Question: If you <URL>, you will see this:

Why this strange dashed polygonal form/geometry? How to have it rectangular instead?
The code seems normal:
'''
<div class="article">
<a href="article/coolarticle">
<h2 class="articletitle">A new article</h2>
<div class="articleinfo">by Jo, on 2015 April 10th</div>
</a>
...
</div>
'''
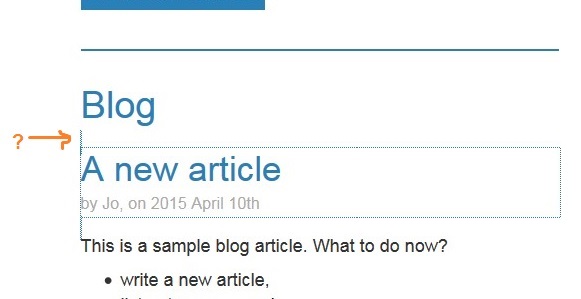
Answer: Apply below style to the a tag should make the outline to be a rectangle:
'''
<a href="article/coolarticle" style="display:block;">
'''